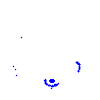
Particle: electron